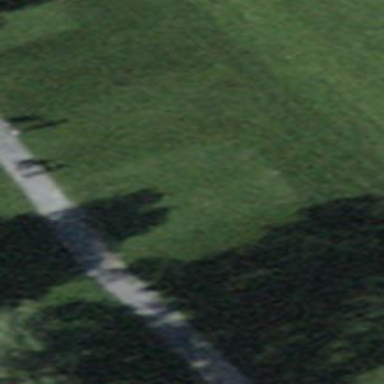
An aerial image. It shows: Grassy area designated as golf tee.